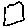
Label: square